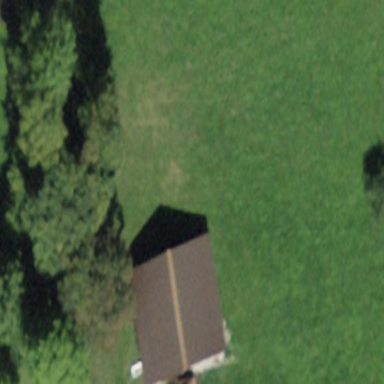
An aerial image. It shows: Rural barn.